Question: I'm working in the realization of a web side for a Film producer. The client requests
that the page must work as a cinematography reel. Imagining in this way,
Example image:

When I enter in the "future" web side, I'm the red point and the cinematography reel is
around me, so the images and information when I click them, should pass to the right side
and the previous information should be in the left side. I mean when a choose an element
from the top menu, the main container that has images and information must enter from the
right and the previous images and information must come out from the left.
Now the question is. Do you know some plugin to do this?
---
EDIT: No It's not what I need, I know what a carousel or a images slider is, but what I need is a non flat carousel, I want a carousel that act as cylinder. I would like to see the flat shaped container (A rectangle on the screen), and when It moves out of the screen I want to see it arched like following the trayectory of a cylinder (seen it from its center) and that the new information enters fron the other side of the screen in the same way but in the other direction! Do you know any way to do this?
---
UPDATE
This is a video of the effect that I need: - deleted video (if anyone needs to watch it, send me an email)
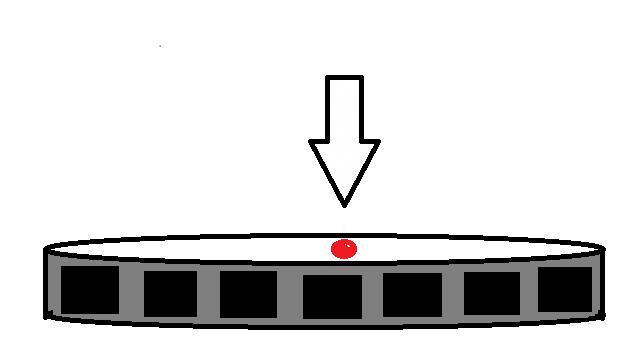
Answer: from what i know there are numerous solutions for your problem:
1. Use some carousel plugin, or write one because you need some advanced stuff (looping and ability to jump to certain "slide") and then enhance it with some CCS3 (look into reveal.js concave example) pro: graceful fallback for browser without css3d support contra: CSS3 + javascript
2. Place all the "slides" in 3D space and rotate the scene via CSS3D (eg, via :target selector or js) contra: no fallback at all, i dont want to know how this would look in ie7
3. Use Canvas and either WebGL or manual vertex transformation and texturing pro: no CSS3D, more supported (i think canvas is more supported, correct me if i am wrong) contra: no fallback, not indexable, lot to code, depends hard on js
4. Flash pro + contra discussed way too often
Offtopic: nice design idea, share results